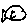
Label: fish